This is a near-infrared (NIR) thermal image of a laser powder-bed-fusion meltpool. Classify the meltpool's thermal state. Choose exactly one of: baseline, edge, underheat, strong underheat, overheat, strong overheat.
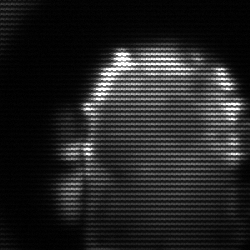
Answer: baseline